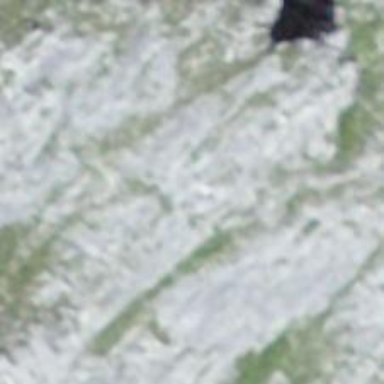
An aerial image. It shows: Natural cliff.